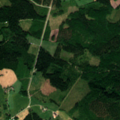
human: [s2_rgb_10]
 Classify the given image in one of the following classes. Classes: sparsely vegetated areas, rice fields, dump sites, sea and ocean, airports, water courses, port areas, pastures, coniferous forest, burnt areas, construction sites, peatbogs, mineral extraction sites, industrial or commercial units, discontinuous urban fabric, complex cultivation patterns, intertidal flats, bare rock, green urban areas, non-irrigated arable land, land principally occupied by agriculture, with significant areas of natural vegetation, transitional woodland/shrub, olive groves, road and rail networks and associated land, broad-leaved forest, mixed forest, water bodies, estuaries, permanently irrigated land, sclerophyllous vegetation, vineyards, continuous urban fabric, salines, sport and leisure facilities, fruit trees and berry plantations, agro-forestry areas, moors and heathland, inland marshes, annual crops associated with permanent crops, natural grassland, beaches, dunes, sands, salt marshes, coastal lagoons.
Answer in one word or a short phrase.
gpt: land principally occupied by agriculture, with significant areas of natural vegetation, mixed forest, transitional woodland/shrub